Question: The goal I'm trying to archive is the following:

I would like to wrap multiple items around one large item. If possible, I would like to avoid nesting the items into another div, because then I might loose the easy opportunity to re-order items.
One item will always be at the most left/top position. This item might dynamically change, with the class 'item-active'. So, ordering of the items is something that I would like to take into account. That got me to choose Flexbox. CSS-Grid might also be attempting as a solution, but I'm a little concerned about browser support.
I tried to fiddle around a bit, but couldn't come up with a satisfying solution:
'''
.flex-container {
display: flex;
position: relative;
align-items: flex-end;
flex-flow: row wrap;
}
.item {
box-sizing: border-box;
border: 1px solid black;
color: #fff;
display: block;
text-align: center;
line-height: 200px;
font-size: 3rem;
width: 25%;
}
.item-active { order: 1; position: absolute; top: 0; left: 0; }
.item-1 { background: #3CFF8A }
.item-2 { background: #3CFFC0 }
.item-3 { background: #3CFFF4 }
.item-4 { background: #3CD4FF }
.item-5 { background: #3C9FFF }
.item-6 { background: #3C6EFF }
.item-7 { background: #3C56FF }
.item-8 { background: #583CFF }
.item-9 { background: #8D3CFF }
'''
'''
<div class="flex-container">
<div class="item item-1">1</div>
<div class="item item-2 item-active">2<br><br></div>
<div class="item item-3">3</div>
<div class="item item-4">4</div>
<div class="item item-5">5</div>
<div class="item item-6">6</div>
<div class="item item-7">7</div>
<div class="item item-8">8</div>
<div class="item item-9">9</div>
</div>
'''
I thought using 'flex-wrap' + 'flex-direction' with a item positioned absolute could solve it. Unfortunately not.
- - -
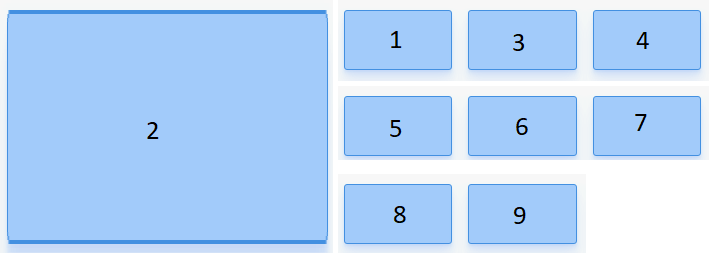
Answer: This can easily be done using CSS grid which is more suitable than flexbox since what you have is a two-dimensional grid.
'''
.flex-container {
display: grid;
grid-template-columns:repeat(6,1fr);
grid-template-rows:repeat(3,50px);
grid-gap:5px;
margin:5px;
}
.item {
box-sizing: border-box;
border: 1px solid black;
color: #fff;
text-align: center;
font-size: 3rem;
}
.item-active {
grid-column:1/span 3;
grid-row:1/span 3;
}
.item-1 { background: #3CFF8A }
.item-2 { background: #3CFFC0 }
.item-3 { background: #3CFFF4 }
.item-4 { background: #3CD4FF }
.item-5 { background: #3C9FFF }
.item-6 { background: #3C6EFF }
.item-7 { background: #3C56FF }
.item-8 { background: #583CFF }
.item-9 { background: #8D3CFF }
'''
'''
<div class="flex-container">
<div class="item item-1">1</div>
<div class="item item-2 item-active">2<br><br></div>
<div class="item item-3">3</div>
<div class="item item-4">4</div>
<div class="item item-5">5</div>
<div class="item item-6">6</div>
<div class="item item-7">7</div>
<div class="item item-8">8</div>
<div class="item item-9">9</div>
</div>
<div class="flex-container">
<div class="item item-1">1</div>
<div class="item item-2 ">2<br><br></div>
<div class="item item-3">3</div>
<div class="item item-4">4</div>
<div class="item item-5 item-active">5</div>
<div class="item item-6">6</div>
<div class="item item-7">7</div>
<div class="item item-8">8</div>
<div class="item item-9">9</div>
</div>
<div class="flex-container">
<div class="item item-1">1</div>
<div class="item item-2">2<br><br></div>
<div class="item item-3">3</div>
<div class="item item-4">4</div>
<div class="item item-5">5</div>
<div class="item item-6">6</div>
<div class="item item-7">7</div>
<div class="item item-8">8</div>
<div class="item item-9 item-active">9</div>
</div>
'''
Using flexbox it can be done with some
'''
.flex-container {
display: flex;
flex-wrap:wrap;
}
.item {
box-sizing: border-box;
border: 1px solid black;
color: #fff;
text-align: center;
font-size: 3rem;
height:50px;
width:calc(100%/6 - 10px);
margin:5px;
}
.item-active {
order:-1;
width:calc(100%/2 - 10px);
height:calc(150px + 20px);
margin-bottom:calc(-100px - 20px);
}
.item-active:nth-child(-n + 4) ~ :nth-child(5),
.item-active:nth-child(-n + 7) ~ :nth-child(8){
margin-left:calc(100%/2 + 5px)
}
.item:nth-child(4),
.item:nth-child(7){
margin-left:calc(100%/2 + 5px)
}
.item-active:nth-child(-n + 4) ~ :nth-child(4),
.item-active:nth-child(-n + 7) ~ :nth-child(7){
margin-left:5px;
}
.item-1 { background: #3CFF8A }
.item-2 { background: #3CFFC0 }
.item-3 { background: #3CFFF4 }
.item-4 { background: #3CD4FF }
.item-5 { background: #3C9FFF;}
.item-6 { background: #3C6EFF }
.item-7 { background: #3C56FF }
.item-8 { background: #583CFF;}
.item-9 { background: #8D3CFF }
'''
'''
<div class="flex-container">
<div class="item item-1">1</div>
<div class="item item-2 item-active">2<br><br></div>
<div class="item item-3">3</div>
<div class="item item-4">4</div>
<div class="item item-5">5</div>
<div class="item item-6">6</div>
<div class="item item-7">7</div>
<div class="item item-8">8</div>
<div class="item item-9">9</div>
</div>
<div class="flex-container">
<div class="item item-1">1</div>
<div class="item item-2 ">2<br><br></div>
<div class="item item-3">3</div>
<div class="item item-4">4</div>
<div class="item item-5 item-active">5</div>
<div class="item item-6">6</div>
<div class="item item-7">7</div>
<div class="item item-8">8</div>
<div class="item item-9">9</div>
</div>
<div class="flex-container">
<div class="item item-1">1</div>
<div class="item item-2">2<br><br></div>
<div class="item item-3">3</div>
<div class="item item-4">4</div>
<div class="item item-5">5</div>
<div class="item item-6">6</div>
<div class="item item-7">7</div>
<div class="item item-8">8</div>
<div class="item item-9 item-active">9</div>
</div>
'''